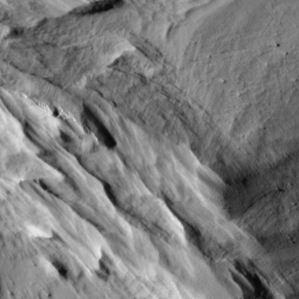
Label: non_frost